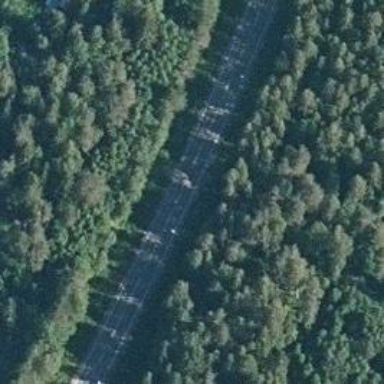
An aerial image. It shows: Asphalt road classified as trunk highway.